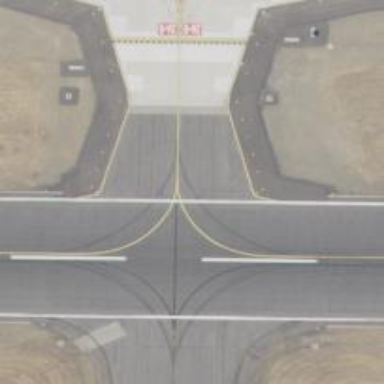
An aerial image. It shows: View of taxiway at the airport.